Question: I have a table like below.

I want to show count of LicenseEndDate. Like In my slicer I have taken WeekEnding column suppose if I select weekending date like 09/25/2022 then I want show the count of dates that are ended between 09/18/2022 to 09/25/2022. How to create measure for this. I want to show that count in card visual. I created a measure like below
.
But It giving me count of all. That mean the License which are expiring in the feature count also it was showing. But want to show count of license which are expired in the selected period. How create measure for this.
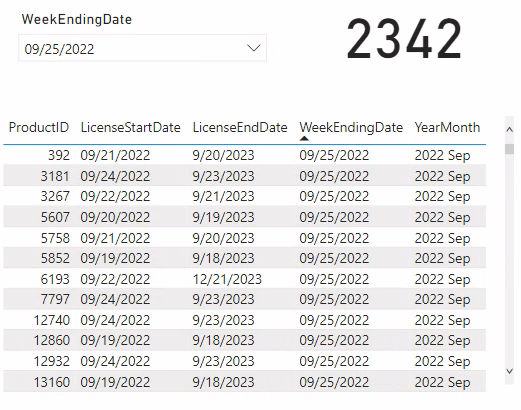
Answer: Please check this code, let me know If It works for you.
'''
License_Expired_Count =
CALCULATE (
COUNT ( Trade[LicenseEndDate] ),
Trade[LicenseEndDate] <= SELECTEDVALUE ( Trade[WeekEndingDate] ),
Trade[LicenseEndDate]
> SELECTEDVALUE ( Trade[WeekEndingDate] ) - 7
)
'''